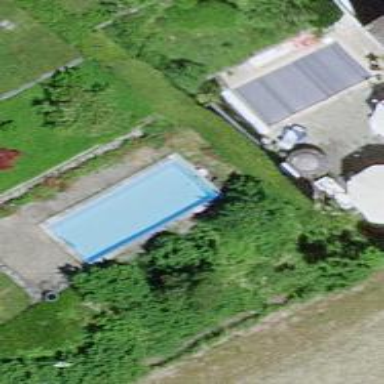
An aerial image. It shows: Swimming pool located in leisure land.